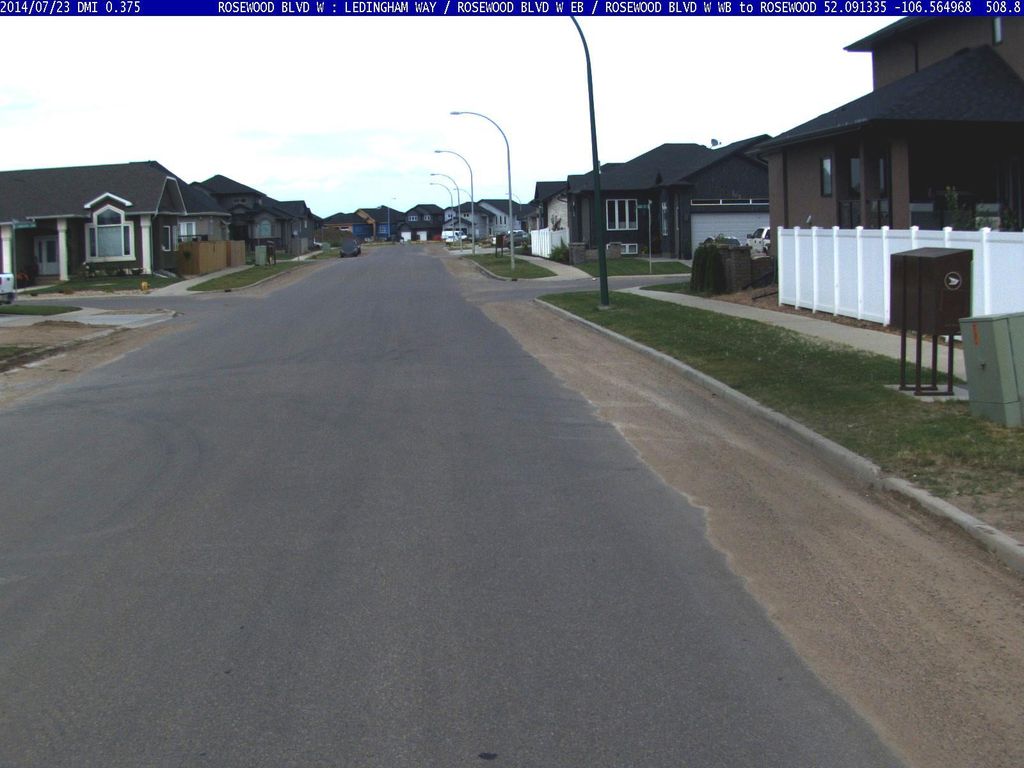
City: saskatoon